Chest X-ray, AP view. Patient: 59 years old, sex M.
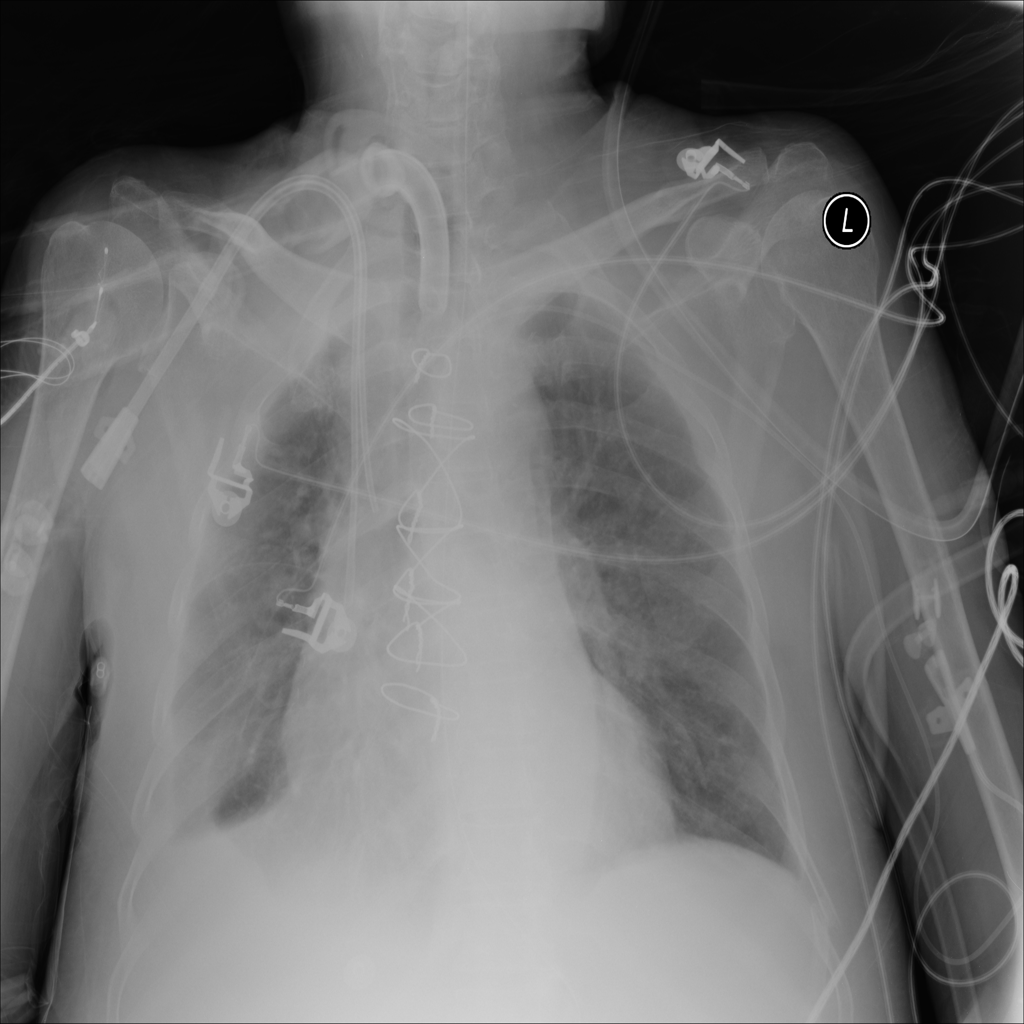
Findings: Infiltration